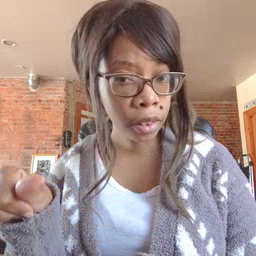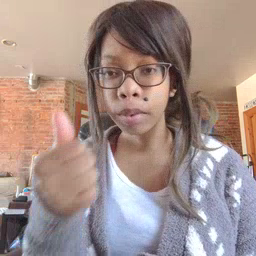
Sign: any